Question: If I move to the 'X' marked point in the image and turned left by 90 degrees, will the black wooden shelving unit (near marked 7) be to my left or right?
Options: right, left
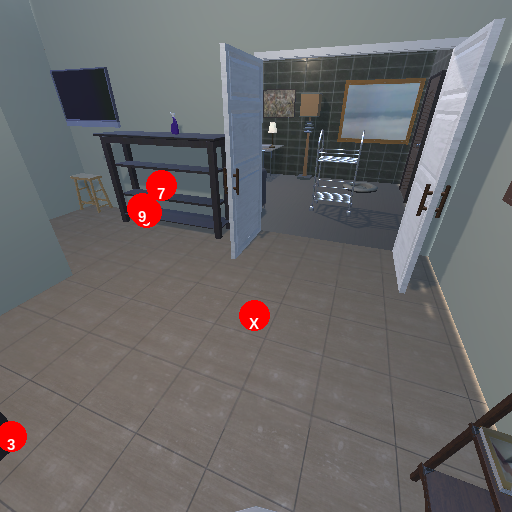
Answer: right